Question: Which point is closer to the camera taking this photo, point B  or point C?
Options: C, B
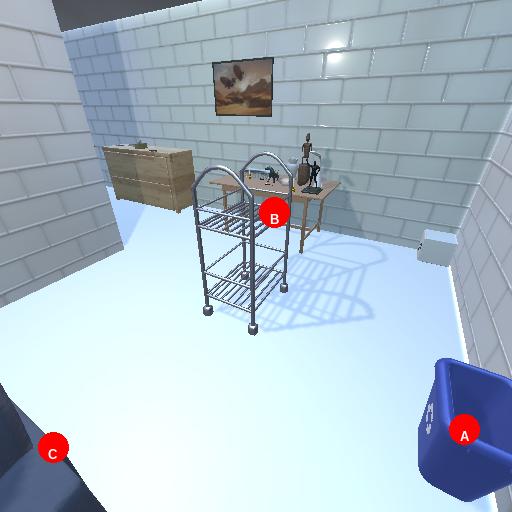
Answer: C